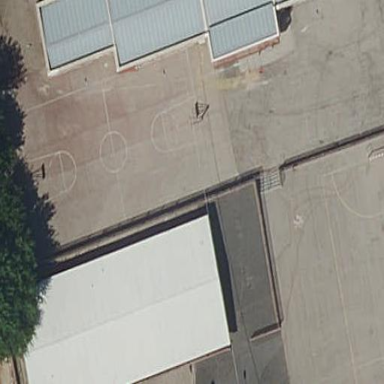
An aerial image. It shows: Basketball court located in leisure land pitch.